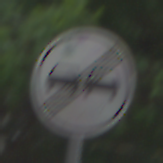
Verkehrszeichen: EndeUeberholverbot
Umgebung: Outdoor, Urban
Tageszeit: MorningAfternoon
Wetter: Overcast
Licht: Natural
Jahreszeit: NotSpecified
Kontrast: LowContrast